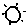
Label: sun